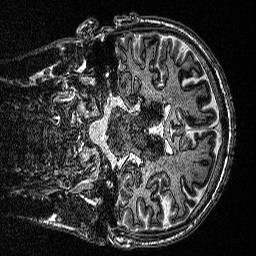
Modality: MP2RAGE
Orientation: coronal
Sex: male
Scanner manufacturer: siemens
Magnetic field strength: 3 T
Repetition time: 5 s
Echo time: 0.00292 s